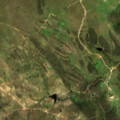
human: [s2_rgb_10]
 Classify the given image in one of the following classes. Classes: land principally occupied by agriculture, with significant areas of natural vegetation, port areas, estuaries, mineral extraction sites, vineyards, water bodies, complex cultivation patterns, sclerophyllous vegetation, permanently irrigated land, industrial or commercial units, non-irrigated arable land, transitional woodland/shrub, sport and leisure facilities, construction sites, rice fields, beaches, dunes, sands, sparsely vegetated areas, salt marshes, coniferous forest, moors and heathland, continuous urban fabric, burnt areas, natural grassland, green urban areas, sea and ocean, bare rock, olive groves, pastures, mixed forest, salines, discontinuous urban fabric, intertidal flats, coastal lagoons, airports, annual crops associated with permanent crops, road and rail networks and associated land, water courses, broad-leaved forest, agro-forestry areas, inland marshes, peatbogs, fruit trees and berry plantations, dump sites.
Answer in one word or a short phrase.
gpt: non-irrigated arable land, pastures, agro-forestry areas, sclerophyllous vegetation, transitional woodland/shrub